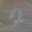
Label: 7